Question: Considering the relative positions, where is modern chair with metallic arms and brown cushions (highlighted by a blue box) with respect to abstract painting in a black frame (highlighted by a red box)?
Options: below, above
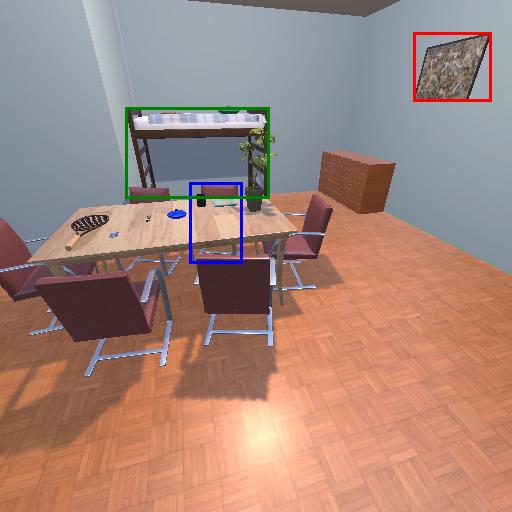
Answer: below